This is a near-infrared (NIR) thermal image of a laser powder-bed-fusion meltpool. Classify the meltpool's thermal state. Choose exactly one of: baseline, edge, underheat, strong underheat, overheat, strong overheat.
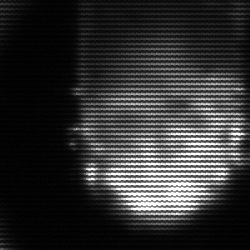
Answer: baseline